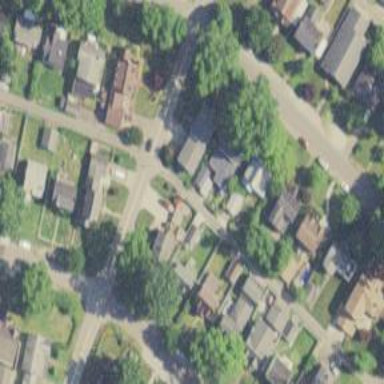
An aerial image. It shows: Alleyway designated as service road.